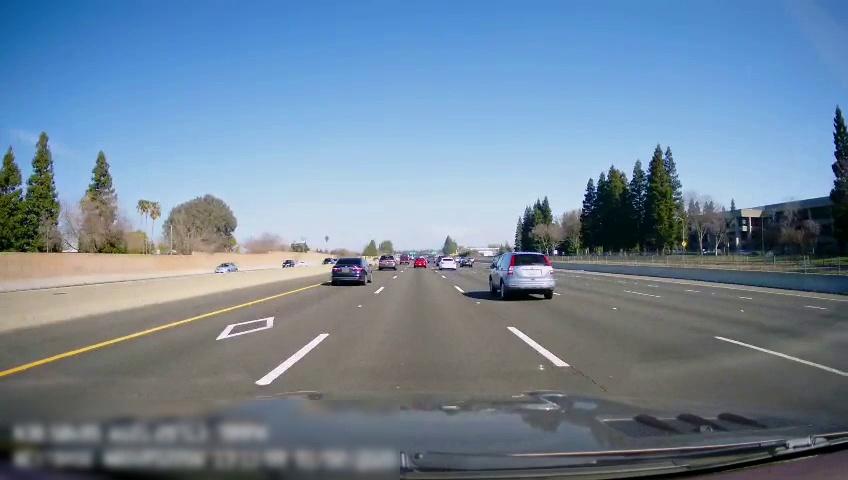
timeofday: Day
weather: Sunny
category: Drivable Space
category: Vehicles | Car
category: Vehicles | Car
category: Vehicles | Car
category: Drivable Space
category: Vehicles | SUV
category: Vehicles | Car
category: Vehicles | SUV
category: Vehicles | SUV
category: Vehicles | Car
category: Vehicles | SUV
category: Vehicles | Car
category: Vehicles | Car
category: Lanes | Alternate Lane
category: Lanes | Alternate Lane
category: Lanes | Alternate Lane
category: Lanes | Alternate Lane
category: Lanes | Current Lane
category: Lanes | Current Lane
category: Lanes | Alternate Lane